Field crop: maize
Growth stage: 1
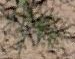
Species: salsola